Question: i am working on a web application using struts2 and Apache Tomcat 6 as the web-server. In the application i am trying to send some emails and i am using JavaMail for this. The problem is that i am not being able to send mails to email addresses that are outside my company domain. I can send mails to email addresses that are in my company domain.
The confusing thing is that, if i run the JavaMail program outside my web application as a single/separate Java program then mails are going to address that are in outside domain. The problem arises in my web application when there is no change in the JavaMail code. Please help.
JavaMail code
'''
final String username = "mymail@abc.com";
final String password = "password";
Properties props = new Properties();
props.setProperty("mail.transport.protocol","smtp");
props.put("mail.smtp.host", "myExchangeMailServer");
props.put("mail.smtp.port", "25");
props.put("mail.smtp.auth", "true");
props.put("mail.debug", "true");
props.put("mail.smtp.starttls.enable", "true");
props.put("mail.smtp.EnableSSL.enable", "true");
Session session =
Session.getInstance(props, new javax.mail.Authenticator() {
protected PasswordAuthentication getPasswordAuthentication() {
return new PasswordAuthentication(username, password);
}
});
Transport trans=null;
try {
Message msg = new MimeMessage(session);
InternetAddress addressFrom = new InternetAddress(username);
msg.setFrom(addressFrom);
InternetAddress[] address = {new InternetAddress("xyz@gmail.com")};
msg.setRecipients(MimeMessage.RecipientType.TO, address);
msg.setSubject("subject");
msg.setText("Test mail. This is actual message");
trans = session.getTransport("smtp");
trans.connect(SMTP_HOST_NAME,username,password);
msg.saveChanges();
trans.sendMessage(msg, address);
}
catch (MessagingException mex) {
mex.printStackTrace();
}
'''
Error stacktrace
'''
DEBUG: JavaMail version 1.4.1
DEBUG: not loading file: C:\Program Files\Java\jdk1.6.0_45\jre\lib\javamail.providers
DEBUG: java.io.FileNotFoundException: C:\Program Files\Java\jdk1.6.0_45\jre\lib\javamail.providers (The system cannot find the file specified)
DEBUG: !anyLoaded
DEBUG: not loading resource: /META-INF/javamail.providers
DEBUG: successfully loaded resource: /META-INF/javamail.default.providers
DEBUG: Tables of loaded providers
DEBUG: Providers Listed By Class Name: {com.sun.mail.smtp.SMTPSSLTransport=javax.mail.Provider[TRANSPORT,smtps,com.sun.mail.smtp.SMTPSSLTransport,Sun Microsystems, Inc], com.sun.mail.smtp.SMTPTransport=javax.mail.Provider[TRANSPORT,smtp,com.sun.mail.smtp.SMTPTransport,Sun Microsystems, Inc], com.sun.mail.imap.IMAPSSLStore=javax.mail.Provider[STORE,imaps,com.sun.mail.imap.IMAPSSLStore,Sun Microsystems, Inc], com.sun.mail.pop3.POP3SSLStore=javax.mail.Provider[STORE,pop3s,com.sun.mail.pop3.POP3SSLStore,Sun Microsystems, Inc], com.sun.mail.imap.IMAPStore=javax.mail.Provider[STORE,imap,com.sun.mail.imap.IMAPStore,Sun Microsystems, Inc], com.sun.mail.pop3.POP3Store=javax.mail.Provider[STORE,pop3,com.sun.mail.pop3.POP3Store,Sun Microsystems, Inc]}
DEBUG: Providers Listed By Protocol: {imaps=javax.mail.Provider[STORE,imaps,com.sun.mail.imap.IMAPSSLStore,Sun Microsystems, Inc], imap=javax.mail.Provider[STORE,imap,com.sun.mail.imap.IMAPStore,Sun Microsystems, Inc], smtps=javax.mail.Provider[TRANSPORT,smtps,com.sun.mail.smtp.SMTPSSLTransport,Sun Microsystems, Inc], pop3=javax.mail.Provider[STORE,pop3,com.sun.mail.pop3.POP3Store,Sun Microsystems, Inc], pop3s=javax.mail.Provider[STORE,pop3s,com.sun.mail.pop3.POP3SSLStore,Sun Microsystems, Inc], smtp=javax.mail.Provider[TRANSPORT,smtp,com.sun.mail.smtp.SMTPTransport,Sun Microsystems, Inc]}
DEBUG: successfully loaded resource: /META-INF/javamail.default.address.map
DEBUG: !anyLoaded
DEBUG: not loading resource: /META-INF/javamail.address.map
DEBUG: not loading file: C:\Program Files\Java\jdk1.6.0_45\jre\lib\javamail.address.map
DEBUG: java.io.FileNotFoundException: C:\Program Files\Java\jdk1.6.0_45\jre\lib\javamail.address.map (The system cannot find the file specified)
DEBUG: getProvider() returning javax.mail.Provider[TRANSPORT,smtp,com.sun.mail.smtp.SMTPTransport,Sun Microsystems, Inc]
DEBUG SMTP: useEhlo true, useAuth true
DEBUG SMTP: trying to connect to host "myExchangeMailServer", port 25, isSSL false
220 myExchangeMailServer Microsoft ESMTP MAIL Service ready at Sat, 26 Apr 2014 09:50:42 +0530
DEBUG SMTP: connected to host "myExchangeMailServer", port: 25
EHLO myComputerName
250-myExchangeMailServer Hello [myIPAddress]
250-SIZE
250-PIPELINING
250-DSN
250-ENHANCEDSTATUSCODES
250-X-ANONYMOUSTLS
250-AUTH NTLM
250-X-EXPS GSSAPI NTLM
250-8BITMIME
250-CHUNKING
250-XEXCH50
250-XRDST
250 XSHADOW
DEBUG SMTP: Found extension "SIZE", arg ""
DEBUG SMTP: Found extension "PIPELINING", arg ""
DEBUG SMTP: Found extension "DSN", arg ""
DEBUG SMTP: Found extension "ENHANCEDSTATUSCODES", arg ""
DEBUG SMTP: Found extension "X-ANONYMOUSTLS", arg ""
DEBUG SMTP: Found extension "AUTH", arg "NTLM"
DEBUG SMTP: Found extension "X-EXPS", arg "GSSAPI NTLM"
DEBUG SMTP: Found extension "8BITMIME", arg ""
DEBUG SMTP: Found extension "CHUNKING", arg ""
DEBUG SMTP: Found extension "XEXCH50", arg ""
DEBUG SMTP: Found extension "XRDST", arg ""
DEBUG SMTP: Found extension "XSHADOW", arg ""
DEBUG SMTP: Attempt to authenticate
DEBUG SMTP: use8bit false
MAIL FROM:<mymail@abc.com>
250 2.1.0 Sender OK
RCPT TO:<xyz@gmail.com>
550 5.7.1 Unable to relay
DEBUG SMTP: Invalid Addresses
DEBUG SMTP: xyz@gmail.com
DEBUG SMTP: Sending failed because of invalid destination addresses
RSET
250 2.0.0 Resetting
javax.mail.SendFailedException: Invalid Addresses;
nested exception is:
com.sun.mail.smtp.SMTPAddressFailedException: 550 5.7.1 Unable to relay
at com.sun.mail.smtp.SMTPTransport.rcptTo(SMTPTransport.java:1294)
at com.sun.mail.smtp.SMTPTransport.sendMessage(SMTPTransport.java:635)
at common.sendMail.<init>(sendMail.java:60)
at backEnd.admin.post(admin.java:169)
at sun.reflect.NativeMethodAccessorImpl.invoke0(Native Method)
at sun.reflect.NativeMethodAccessorImpl.invoke(NativeMethodAccessorImpl.java:39)
at sun.reflect.DelegatingMethodAccessorImpl.invoke(DelegatingMethodAccessorImpl.java:25)
at java.lang.reflect.Method.invoke(Method.java:597)
at com.opensymphony.xwork2.DefaultActionInvocation.invokeAction(DefaultActionInvocation.java:441)
at com.opensymphony.xwork2.DefaultActionInvocation.invokeActionOnly(DefaultActionInvocation.java:280)
at com.opensymphony.xwork2.DefaultActionInvocation.invoke(DefaultActionInvocation.java:243)
at com.opensymphony.xwork2.interceptor.DefaultWorkflowInterceptor.doIntercept(DefaultWorkflowInterceptor.java:165)
at com.opensymphony.xwork2.interceptor.MethodFilterInterceptor.intercept(MethodFilterInterceptor.java:87)
at com.opensymphony.xwork2.DefaultActionInvocation.invoke(DefaultActionInvocation.java:237)
at com.opensymphony.xwork2.validator.ValidationInterceptor.doIntercept(ValidationInterceptor.java:252)
at org.apache.struts2.interceptor.validation.AnnotationValidationInterceptor.doIntercept(AnnotationValidationInterceptor.java:68)
at com.opensymphony.xwork2.interceptor.MethodFilterInterceptor.intercept(MethodFilterInterceptor.java:87)
at com.opensymphony.xwork2.DefaultActionInvocation.invoke(DefaultActionInvocation.java:237)
at com.opensymphony.xwork2.interceptor.ConversionErrorInterceptor.intercept(ConversionErrorInterceptor.java:122)
at com.opensymphony.xwork2.DefaultActionInvocation.invoke(DefaultActionInvocation.java:237)
at com.opensymphony.xwork2.interceptor.ParametersInterceptor.doIntercept(ParametersInterceptor.java:195)
at com.opensymphony.xwork2.interceptor.MethodFilterInterceptor.intercept(MethodFilterInterceptor.java:87)
at com.opensymphony.xwork2.DefaultActionInvocation.invoke(DefaultActionInvocation.java:237)
at com.opensymphony.xwork2.interceptor.ParametersInterceptor.doIntercept(ParametersInterceptor.java:195)
at com.opensymphony.xwork2.interceptor.MethodFilterInterceptor.intercept(MethodFilterInterceptor.java:87)
at com.opensymphony.xwork2.DefaultActionInvocation.invoke(DefaultActionInvocation.java:237)
at com.opensymphony.xwork2.interceptor.StaticParametersInterceptor.intercept(StaticParametersInterceptor.java:179)
at com.opensymphony.xwork2.DefaultActionInvocation.invoke(DefaultActionInvocation.java:237)
at org.apache.struts2.interceptor.MultiselectInterceptor.intercept(MultiselectInterceptor.java:75)
at com.opensymphony.xwork2.DefaultActionInvocation.invoke(DefaultActionInvocation.java:237)
at org.apache.struts2.interceptor.CheckboxInterceptor.intercept(CheckboxInterceptor.java:94)
at com.opensymphony.xwork2.DefaultActionInvocation.invoke(DefaultActionInvocation.java:237)
at org.apache.struts2.interceptor.FileUploadInterceptor.intercept(FileUploadInterceptor.java:306)
at com.opensymphony.xwork2.DefaultActionInvocation.invoke(DefaultActionInvocation.java:237)
at com.opensymphony.xwork2.interceptor.ModelDrivenInterceptor.intercept(ModelDrivenInterceptor.java:89)
at com.opensymphony.xwork2.DefaultActionInvocation.invoke(DefaultActionInvocation.java:237)
at com.opensymphony.xwork2.interceptor.ScopedModelDrivenInterceptor.intercept(ScopedModelDrivenInterceptor.java:130)
at com.opensymphony.xwork2.DefaultActionInvocation.invoke(DefaultActionInvocation.java:237)
at org.apache.struts2.interceptor.debugging.DebuggingInterceptor.intercept(DebuggingInterceptor.java:267)
at com.opensymphony.xwork2.DefaultActionInvocation.invoke(DefaultActionInvocation.java:237)
at com.opensymphony.xwork2.interceptor.ChainingInterceptor.intercept(ChainingInterceptor.java:126)
at com.opensymphony.xwork2.DefaultActionInvocation.invoke(DefaultActionInvocation.java:237)
at com.opensymphony.xwork2.interceptor.PrepareInterceptor.doIntercept(PrepareInterceptor.java:138)
at com.opensymphony.xwork2.interceptor.MethodFilterInterceptor.intercept(MethodFilterInterceptor.java:87)
at com.opensymphony.xwork2.DefaultActionInvocation.invoke(DefaultActionInvocation.java:237)
at com.opensymphony.xwork2.interceptor.I18nInterceptor.intercept(I18nInterceptor.java:165)
at com.opensymphony.xwork2.DefaultActionInvocation.invoke(DefaultActionInvocation.java:237)
at org.apache.struts2.interceptor.ServletConfigInterceptor.intercept(ServletConfigInterceptor.java:164)
at com.opensymphony.xwork2.DefaultActionInvocation.invoke(DefaultActionInvocation.java:237)
at com.opensymphony.xwork2.interceptor.AliasInterceptor.intercept(AliasInterceptor.java:179)
at com.opensymphony.xwork2.DefaultActionInvocation.invoke(DefaultActionInvocation.java:237)
at com.opensymphony.xwork2.interceptor.ExceptionMappingInterceptor.intercept(ExceptionMappingInterceptor.java:176)
at com.opensymphony.xwork2.DefaultActionInvocation.invoke(DefaultActionInvocation.java:237)
at org.apache.struts2.interceptor.FileUploadInterceptor.intercept(FileUploadInterceptor.java:306)
at com.opensymphony.xwork2.DefaultActionInvocation.invoke(DefaultActionInvocation.java:237)
at org.apache.struts2.impl.StrutsActionProxy.execute(StrutsActionProxy.java:52)
at org.apache.struts2.dispatcher.Dispatcher.serviceAction(Dispatcher.java:488)
at org.apache.struts2.dispatcher.FilterDispatcher.doFilter(FilterDispatcher.java:395)
at org.apache.catalina.core.ApplicationFilterChain.internalDoFilter(ApplicationFilterChain.java:235)
at org.apache.catalina.core.ApplicationFilterChain.doFilter(ApplicationFilterChain.java:206)
at org.apache.struts2.dispatcher.ActionContextCleanUp.doFilter(ActionContextCleanUp.java:102)
at org.apache.catalina.core.ApplicationFilterChain.internalDoFilter(ApplicationFilterChain.java:235)
at org.apache.catalina.core.ApplicationFilterChain.doFilter(ApplicationFilterChain.java:206)
at org.apache.catalina.core.StandardWrapperValve.invoke(StandardWrapperValve.java:233)
at org.apache.catalina.core.StandardContextValve.invoke(StandardContextValve.java:191)
at org.apache.catalina.core.StandardHostValve.invoke(StandardHostValve.java:127)
at org.apache.catalina.valves.ErrorReportValve.invoke(ErrorReportValve.java:103)
at org.apache.catalina.core.StandardEngineValve.invoke(StandardEngineValve.java:109)
at org.apache.catalina.connector.CoyoteAdapter.service(CoyoteAdapter.java:293)
at org.apache.coyote.http11.Http11Processor.process(Http11Processor.java:861)
at org.apache.coyote.http11.Http11Protocol$Http11ConnectionHandler.process(Http11Protocol.java:606)
at org.apache.tomcat.util.net.JIoEndpoint$Worker.run(JIoEndpoint.java:489)
at java.lang.Thread.run(Thread.java:662)
Caused by: com.sun.mail.smtp.SMTPAddressFailedException: 550 5.7.1 Unable to relay
at com.sun.mail.smtp.SMTPTransport.rcptTo(SMTPTransport.java:1145)
... 72 more
javax.mail.SendFailedException: Invalid Addresses;
nested exception is:
com.sun.mail.smtp.SMTPAddressFailedException: 550 5.7.1 Unable to relay
at com.sun.mail.smtp.SMTPTransport.rcptTo(SMTPTransport.java:1294)
at com.sun.mail.smtp.SMTPTransport.sendMessage(SMTPTransport.java:635)
at common.sendMail.<init>(sendMail.java:60)
at backEnd.admin.post(admin.java:169)
at sun.reflect.NativeMethodAccessorImpl.invoke0(Native Method)
at sun.reflect.NativeMethodAccessorImpl.invoke(NativeMethodAccessorImpl.java:39)
at sun.reflect.DelegatingMethodAccessorImpl.invoke(DelegatingMethodAccessorImpl.java:25)
at java.lang.reflect.Method.invoke(Method.java:597)
at com.opensymphony.xwork2.DefaultActionInvocation.invokeAction(DefaultActionInvocation.java:441)
at com.opensymphony.xwork2.DefaultActionInvocation.invokeActionOnly(DefaultActionInvocation.java:280)
at com.opensymphony.xwork2.DefaultActionInvocation.invoke(DefaultActionInvocation.java:243)
at com.opensymphony.xwork2.interceptor.DefaultWorkflowInterceptor.doIntercept(DefaultWorkflowInterceptor.java:165)
at com.opensymphony.xwork2.interceptor.MethodFilterInterceptor.intercept(MethodFilterInterceptor.java:87)
at com.opensymphony.xwork2.DefaultActionInvocation.invoke(DefaultActionInvocation.java:237)
at com.opensymphony.xwork2.validator.ValidationInterceptor.doIntercept(ValidationInterceptor.java:252)
at org.apache.struts2.interceptor.validation.AnnotationValidationInterceptor.doIntercept(AnnotationValidationInterceptor.java:68)
at com.opensymphony.xwork2.interceptor.MethodFilterInterceptor.intercept(MethodFilterInterceptor.java:87)
at com.opensymphony.xwork2.DefaultActionInvocation.invoke(DefaultActionInvocation.java:237)
at com.opensymphony.xwork2.interceptor.ConversionErrorInterceptor.intercept(ConversionErrorInterceptor.java:122)
at com.opensymphony.xwork2.DefaultActionInvocation.invoke(DefaultActionInvocation.java:237)
at com.opensymphony.xwork2.interceptor.ParametersInterceptor.doIntercept(ParametersInterceptor.java:195)
at com.opensymphony.xwork2.interceptor.MethodFilterInterceptor.intercept(MethodFilterInterceptor.java:87)
at com.opensymphony.xwork2.DefaultActionInvocation.invoke(DefaultActionInvocation.java:237)
at com.opensymphony.xwork2.interceptor.ParametersInterceptor.doIntercept(ParametersInterceptor.java:195)
at com.opensymphony.xwork2.interceptor.MethodFilterInterceptor.intercept(MethodFilterInterceptor.java:87)
at com.opensymphony.xwork2.DefaultActionInvocation.invoke(DefaultActionInvocation.java:237)
at com.opensymphony.xwork2.interceptor.StaticParametersInterceptor.intercept(StaticParametersInterceptor.java:179)
at com.opensymphony.xwork2.DefaultActionInvocation.invoke(DefaultActionInvocation.java:237)
at org.apache.struts2.interceptor.MultiselectInterceptor.intercept(MultiselectInterceptor.java:75)
at com.opensymphony.xwork2.DefaultActionInvocation.invoke(DefaultActionInvocation.java:237)
at org.apache.struts2.interceptor.CheckboxInterceptor.intercept(CheckboxInterceptor.java:94)
at com.opensymphony.xwork2.DefaultActionInvocation.invoke(DefaultActionInvocation.java:237)
at org.apache.struts2.interceptor.FileUploadInterceptor.intercept(FileUploadInterceptor.java:306)
at com.opensymphony.xwork2.DefaultActionInvocation.invoke(DefaultActionInvocation.java:237)
at com.opensymphony.xwork2.interceptor.ModelDrivenInterceptor.intercept(ModelDrivenInterceptor.java:89)
at com.opensymphony.xwork2.DefaultActionInvocation.invoke(DefaultActionInvocation.java:237)
at com.opensymphony.xwork2.interceptor.ScopedModelDrivenInterceptor.intercept(ScopedModelDrivenInterceptor.java:130)
at com.opensymphony.xwork2.DefaultActionInvocation.invoke(DefaultActionInvocation.java:237)
at org.apache.struts2.interceptor.debugging.DebuggingInterceptor.intercept(DebuggingInterceptor.java:267)
at com.opensymphony.xwork2.DefaultActionInvocation.invoke(DefaultActionInvocation.java:237)
at com.opensymphony.xwork2.interceptor.ChainingInterceptor.intercept(ChainingInterceptor.java:126)
at com.opensymphony.xwork2.DefaultActionInvocation.invoke(DefaultActionInvocation.java:237)
at com.opensymphony.xwork2.interceptor.PrepareInterceptor.doIntercept(PrepareInterceptor.java:138)
at com.opensymphony.xwork2.interceptor.MethodFilterInterceptor.intercept(MethodFilterInterceptor.java:87)
at com.opensymphony.xwork2.DefaultActionInvocation.invoke(DefaultActionInvocation.java:237)
at com.opensymphony.xwork2.interceptor.I18nInterceptor.intercept(I18nInterceptor.java:165)
at com.opensymphony.xwork2.DefaultActionInvocation.invoke(DefaultActionInvocation.java:237)
at org.apache.struts2.interceptor.ServletConfigInterceptor.intercept(ServletConfigInterceptor.java:164)
at com.opensymphony.xwork2.DefaultActionInvocation.invoke(DefaultActionInvocation.java:237)
at com.opensymphony.xwork2.interceptor.AliasInterceptor.intercept(AliasInterceptor.java:179)
at com.opensymphony.xwork2.DefaultActionInvocation.invoke(DefaultActionInvocation.java:237)
at com.opensymphony.xwork2.interceptor.ExceptionMappingInterceptor.intercept(ExceptionMappingInterceptor.java:176)
at com.opensymphony.xwork2.DefaultActionInvocation.invoke(DefaultActionInvocation.java:237)
at org.apache.struts2.interceptor.FileUploadInterceptor.intercept(FileUploadInterceptor.java:306)
at com.opensymphony.xwork2.DefaultActionInvocation.invoke(DefaultActionInvocation.java:237)
at org.apache.struts2.impl.StrutsActionProxy.execute(StrutsActionProxy.java:52)
at org.apache.struts2.dispatcher.Dispatcher.serviceAction(Dispatcher.java:488)
at org.apache.struts2.dispatcher.FilterDispatcher.doFilter(FilterDispatcher.java:395)
at org.apache.catalina.core.ApplicationFilterChain.internalDoFilter(ApplicationFilterChain.java:235)
at org.apache.catalina.core.ApplicationFilterChain.doFilter(ApplicationFilterChain.java:206)
at org.apache.struts2.dispatcher.ActionContextCleanUp.doFilter(ActionContextCleanUp.java:102)
at org.apache.catalina.core.ApplicationFilterChain.internalDoFilter(ApplicationFilterChain.java:235)
at org.apache.catalina.core.ApplicationFilterChain.doFilter(ApplicationFilterChain.java:206)
at org.apache.catalina.core.StandardWrapperValve.invoke(StandardWrapperValve.java:233)
at org.apache.catalina.core.StandardContextValve.invoke(StandardContextValve.java:191)
at org.apache.catalina.core.StandardHostValve.invoke(StandardHostValve.java:127)
at org.apache.catalina.valves.ErrorReportValve.invoke(ErrorReportValve.java:103)
at org.apache.catalina.core.StandardEngineValve.invoke(StandardEngineValve.java:109)
at org.apache.catalina.connector.CoyoteAdapter.service(CoyoteAdapter.java:293)
at org.apache.coyote.http11.Http11Processor.process(Http11Processor.java:861)
at org.apache.coyote.http11.Http11Protocol$Http11ConnectionHandler.process(Http11Protocol.java:606)
at org.apache.tomcat.util.net.JIoEndpoint$Worker.run(JIoEndpoint.java:489)
at java.lang.Thread.run(Thread.java:662)
Caused by: com.sun.mail.smtp.SMTPAddressFailedException: 550 5.7.1 Unable to relay
at com.sun.mail.smtp.SMTPTransport.rcptTo(SMTPTransport.java:1145)
... 72 more
QUIT
221 2.0.0 Service closing transmission channel
'''
And this is the stacktrace if I run the sendMail program separately
'''
DEBUG: JavaMail version 1.4.7
DEBUG: successfully loaded resource: /META-INF/javamail.default.providers
DEBUG: Tables of loaded providers
DEBUG: Providers Listed By Class Name: {com.sun.mail.smtp.SMTPSSLTransport=javax.mail.Provider[TRANSPORT,smtps,com.sun.mail.smtp.SMTPSSLTransport,Oracle], com.sun.mail.smtp.SMTPTransport=javax.mail.Provider[TRANSPORT,smtp,com.sun.mail.smtp.SMTPTransport,Oracle], com.sun.mail.imap.IMAPSSLStore=javax.mail.Provider[STORE,imaps,com.sun.mail.imap.IMAPSSLStore,Oracle], com.sun.mail.pop3.POP3SSLStore=javax.mail.Provider[STORE,pop3s,com.sun.mail.pop3.POP3SSLStore,Oracle], com.sun.mail.imap.IMAPStore=javax.mail.Provider[STORE,imap,com.sun.mail.imap.IMAPStore,Oracle], com.sun.mail.pop3.POP3Store=javax.mail.Provider[STORE,pop3,com.sun.mail.pop3.POP3Store,Oracle]}
DEBUG: Providers Listed By Protocol: {imaps=javax.mail.Provider[STORE,imaps,com.sun.mail.imap.IMAPSSLStore,Oracle], imap=javax.mail.Provider[STORE,imap,com.sun.mail.imap.IMAPStore,Oracle], smtps=javax.mail.Provider[TRANSPORT,smtps,com.sun.mail.smtp.SMTPSSLTransport,Oracle], pop3=javax.mail.Provider[STORE,pop3,com.sun.mail.pop3.POP3Store,Oracle], pop3s=javax.mail.Provider[STORE,pop3s,com.sun.mail.pop3.POP3SSLStore,Oracle], smtp=javax.mail.Provider[TRANSPORT,smtp,com.sun.mail.smtp.SMTPTransport,Oracle]}
DEBUG: successfully loaded resource: /META-INF/javamail.default.address.map
DEBUG: getProvider() returning javax.mail.Provider[TRANSPORT,smtp,com.sun.mail.smtp.SMTPTransport,Oracle]
DEBUG SMTP: useEhlo true, useAuth true
DEBUG SMTP: trying to connect to host "myExchangeMailServer", port 25, isSSL false
220 myExchangeMailServer Microsoft ESMTP MAIL Service ready at Sat, 26 Apr 2014 09:48:08 +0530
DEBUG SMTP: connected to host "myExchangeMailServer", port: 25
EHLO myComputerName
250-myExchangeMailServer Hello [myIPAddress]
250-SIZE
250-PIPELINING
250-DSN
250-ENHANCEDSTATUSCODES
250-X-ANONYMOUSTLS
250-AUTH NTLM
250-X-EXPS GSSAPI NTLM
250-8BITMIME
250-CHUNKING
250-XEXCH50
250-XRDST
250 XSHADOW
DEBUG SMTP: Found extension "SIZE", arg ""
DEBUG SMTP: Found extension "PIPELINING", arg ""
DEBUG SMTP: Found extension "DSN", arg ""
DEBUG SMTP: Found extension "ENHANCEDSTATUSCODES", arg ""
DEBUG SMTP: Found extension "X-ANONYMOUSTLS", arg ""
DEBUG SMTP: Found extension "AUTH", arg "NTLM"
DEBUG SMTP: Found extension "X-EXPS", arg "GSSAPI NTLM"
DEBUG SMTP: Found extension "8BITMIME", arg ""
DEBUG SMTP: Found extension "CHUNKING", arg ""
DEBUG SMTP: Found extension "XEXCH50", arg ""
DEBUG SMTP: Found extension "XRDST", arg ""
DEBUG SMTP: Found extension "XSHADOW", arg ""
DEBUG SMTP: Attempt to authenticate using mechanisms: LOGIN PLAIN DIGEST-MD5 NTLM
DEBUG SMTP: mechanism LOGIN not supported by server
DEBUG SMTP: mechanism PLAIN not supported by server
DEBUG SMTP: mechanism DIGEST-MD5 not supported by server
DEBUG NTLM: type 1 message: 4E 54 4C 4D 53 53 50 00 01 00 00 00 03 A2 00 00 00 00 00 00 23 00 00 00 03 00 03 00 20 00 00 00 31 37 32
DEBUG SMTP: AUTH NTLM command trace suppressed
DEBUG NTLM: type 3 message: 4E 54 4C 4D 53 53 50 00 03 00 00 00 18 00 18 00 7A 00 00 00 18 00 18 00 92 00 00 00 00 00 00 00 40 00 00 00 34 00 34 00 40 00 00 00 06 00 06 00 74 00 00 00 00 00 00 00 AA 00 00 00 01 82 00 00 69 00 74 00 68 00 65 00 6C 00 70 00 64 00 65 00 73 00 6B 00 40 00 62 00 63 00 70 00 6C 00 69 00 6E 00 64 00 69 00 61 00 2E 00 63 00 6F 00 2E 00 69 00 6E 00 31 00 37 00 32 00 05 8A 00 03 60 D0 B1 2C B4 FB FE 2F 1C E1 E8 B6 52 E7 B6 45 47 83 01 7B 17 9A 1C A9 BA D6 2E F5 93 2E 6B B2 BF F1 D3 B6 42 3B FC AA 48 CB 75 2C
DEBUG SMTP: AUTH NTLM succeeded
DEBUG SMTP: use8bit false
MAIL FROM:<mymail@abc.com>
250 2.1.0 Sender OK
RCPT TO:<xyz@gmail.com>
250 2.1.5 Recipient OK
DEBUG SMTP: Verified Addresses
DEBUG SMTP: xyz@gmail.com
DATA
354
From: mymail@abc.com
To: xyz@gmail.com
Message-ID: <940452025.0.1398485768836.JavaMail.myName@myComputerName>
Subject: subject
MIME-Version: 1.0
Content-Type: text/plain; charset=us-ascii
Content-Transfer-Encoding: 7bit
Test mail. This is actual message
.
250 2.6.0 <940452025.0.1398485768836.JavaMail.myName@myComputerName> [InternalId=<PHONE>] Queued mail for delivery
'''
I don't understand why the same program runs separately but not within my web application. I have included the same mail.jar file in both. Do i need to make any change in my web.xml file or in my apache server configuration.
A telnet session with the mail server returned this:

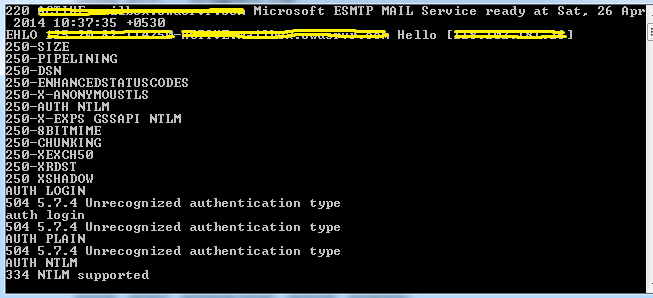
Answer: You're using JavaMail 1.4.1 when it doesn't work and JavaMail 1.4.7 when it does work. You probably want to use the latest <URL> in both cases. That will almost certainly fix your problem.
Also, there's no property named "mail.smtp.EnableSSL.enable". I don't know where you got that from but it's completely bogus.
The "mail.smtp.starttls.enable" property is correct, but your server doesn't seem to support STARTTLS so it's not being used; you're sending your authentication information in the clear.